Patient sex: F
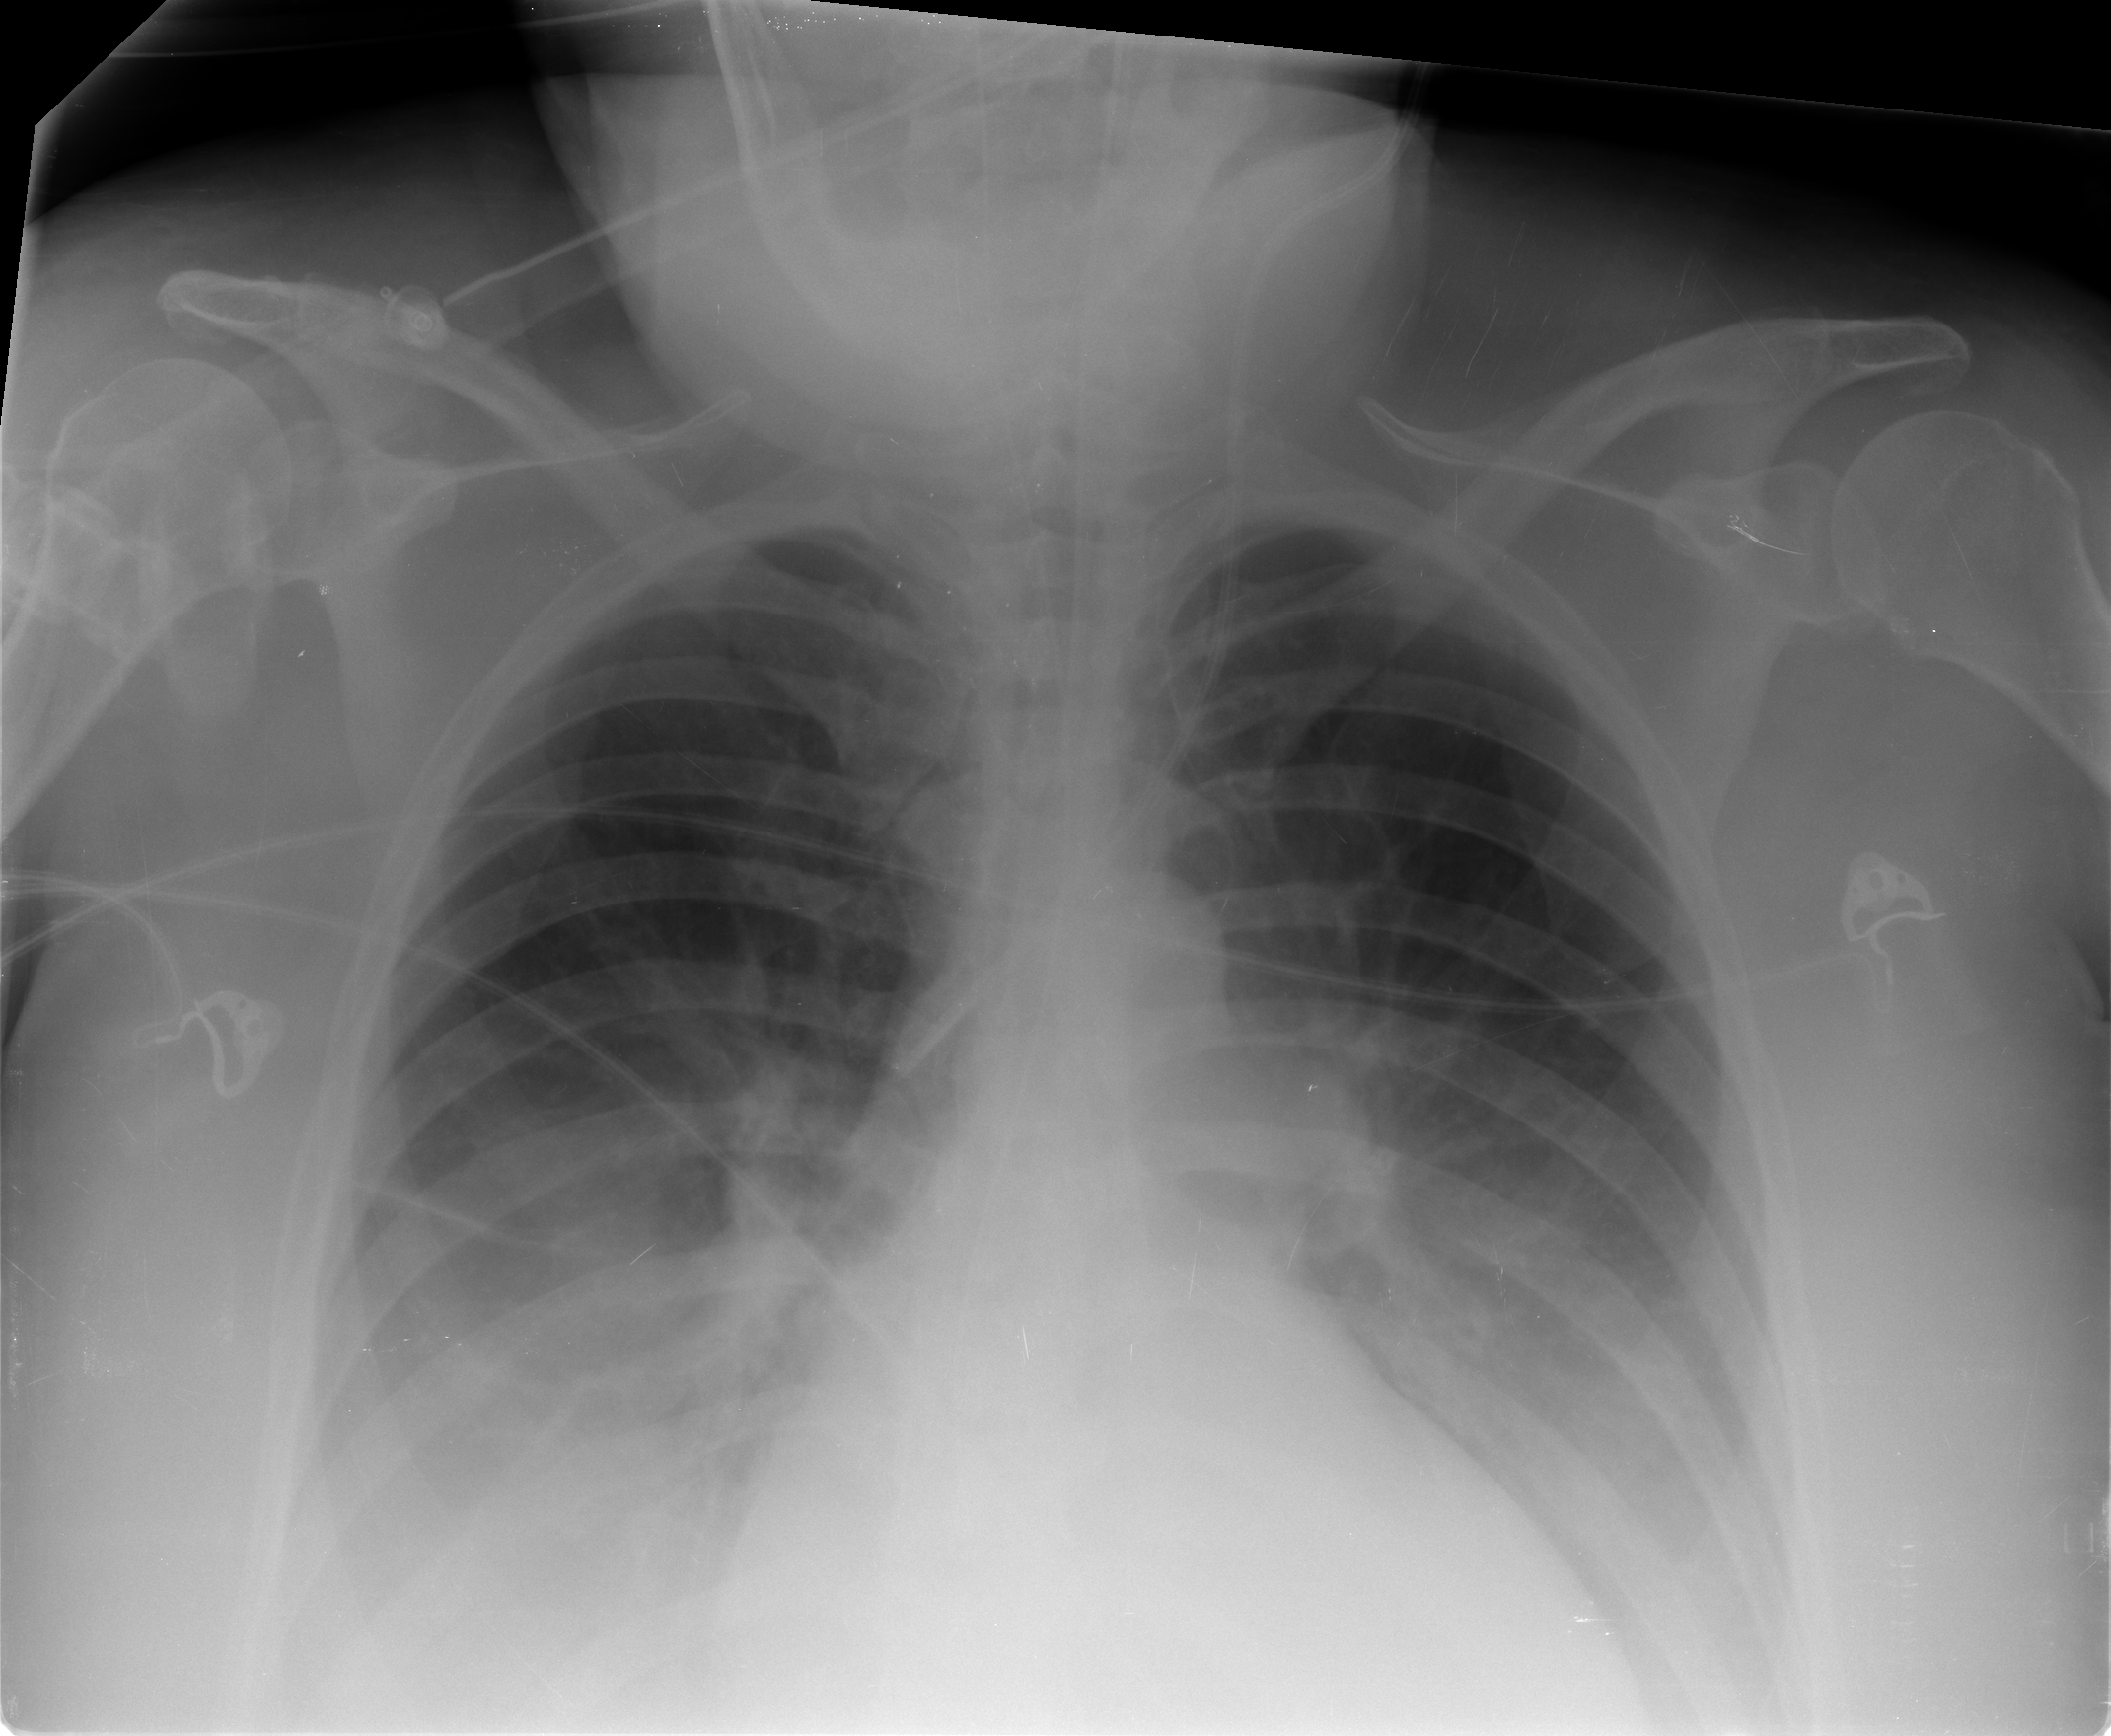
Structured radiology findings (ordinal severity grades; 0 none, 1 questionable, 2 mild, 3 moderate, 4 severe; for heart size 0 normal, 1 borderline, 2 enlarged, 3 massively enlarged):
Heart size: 3
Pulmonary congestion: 2
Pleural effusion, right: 3
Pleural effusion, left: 3
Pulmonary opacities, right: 0
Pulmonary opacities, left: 0
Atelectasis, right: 3
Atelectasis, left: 2